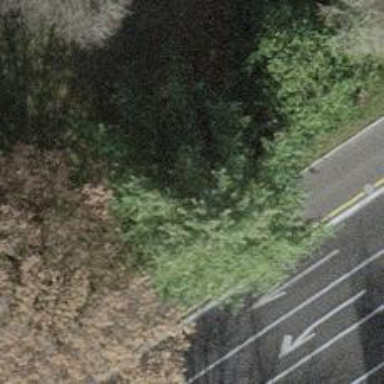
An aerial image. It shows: Evergreen needle-leaved tree.